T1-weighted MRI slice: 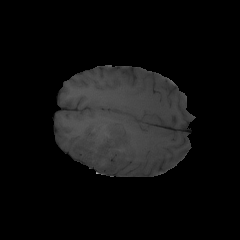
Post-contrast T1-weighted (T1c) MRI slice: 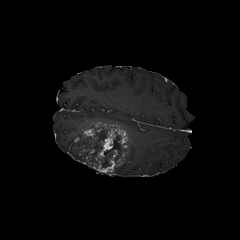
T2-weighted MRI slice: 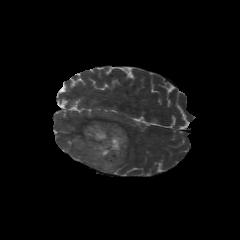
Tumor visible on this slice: yes